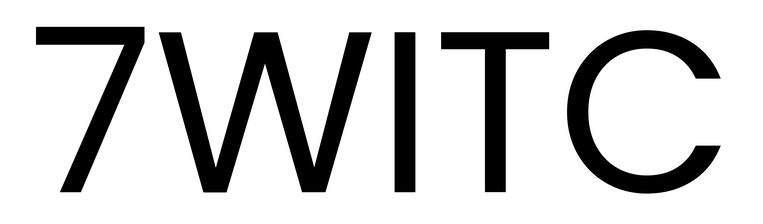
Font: Poppins-Regular